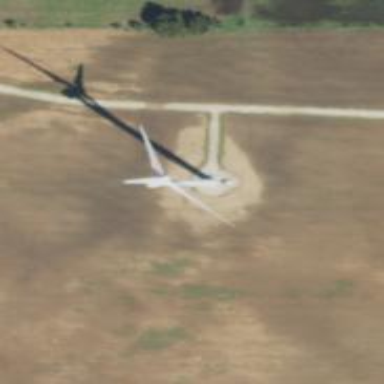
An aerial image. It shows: Wind generator with horizontal axis. The wind turbine is from Vestas.